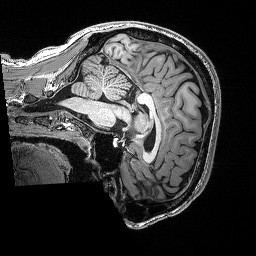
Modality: T1w
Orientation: sagittal
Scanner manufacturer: siemens
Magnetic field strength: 3 T
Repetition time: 2.53 s
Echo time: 0.0033 s